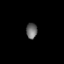
Tissue: prostate
Cell type: T cells
Senescence score: 0.7366
Nuclear area (px): 170
Mean DAPI intensity: 104.806